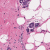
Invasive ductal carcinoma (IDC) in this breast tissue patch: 0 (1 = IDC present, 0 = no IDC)